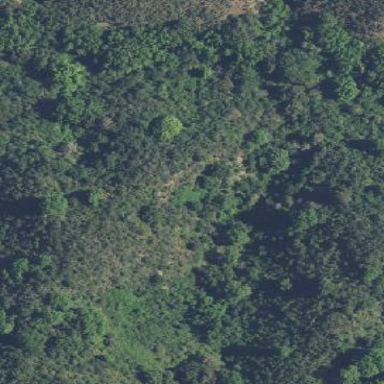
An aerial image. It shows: Patch of scrub vegetation.